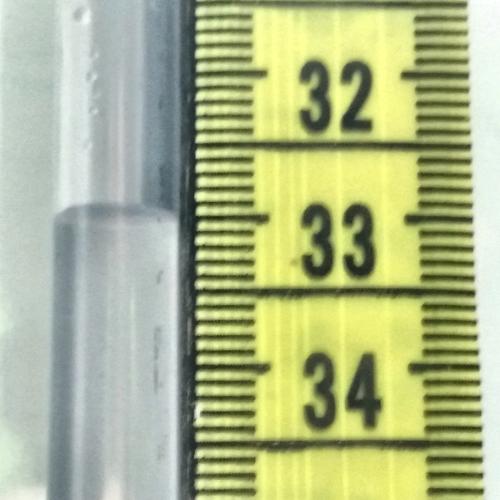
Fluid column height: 33.0 cm